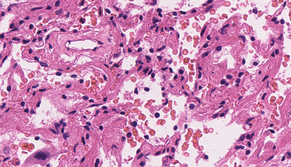
Tumor epithelial tissue: no
Tumor-associated stroma tissue: no
Normal tissue: yes